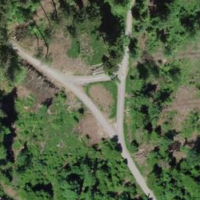
EUNIS habitat code: 53
Species observed at this site:
Phylloscopus collybita
Cyanistes caeruleus
Abies alba
Periparus ater
Troglodytes troglodytes
Erithacus rubecula
Certhia familiaris
Filipendula ulmaria
Turdus merula